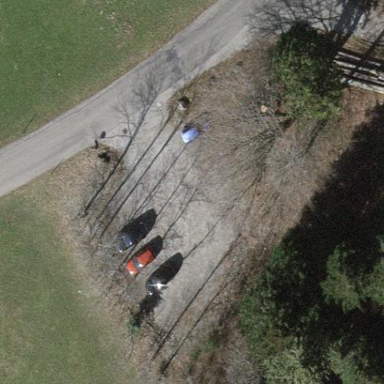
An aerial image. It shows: Parking area with surface.